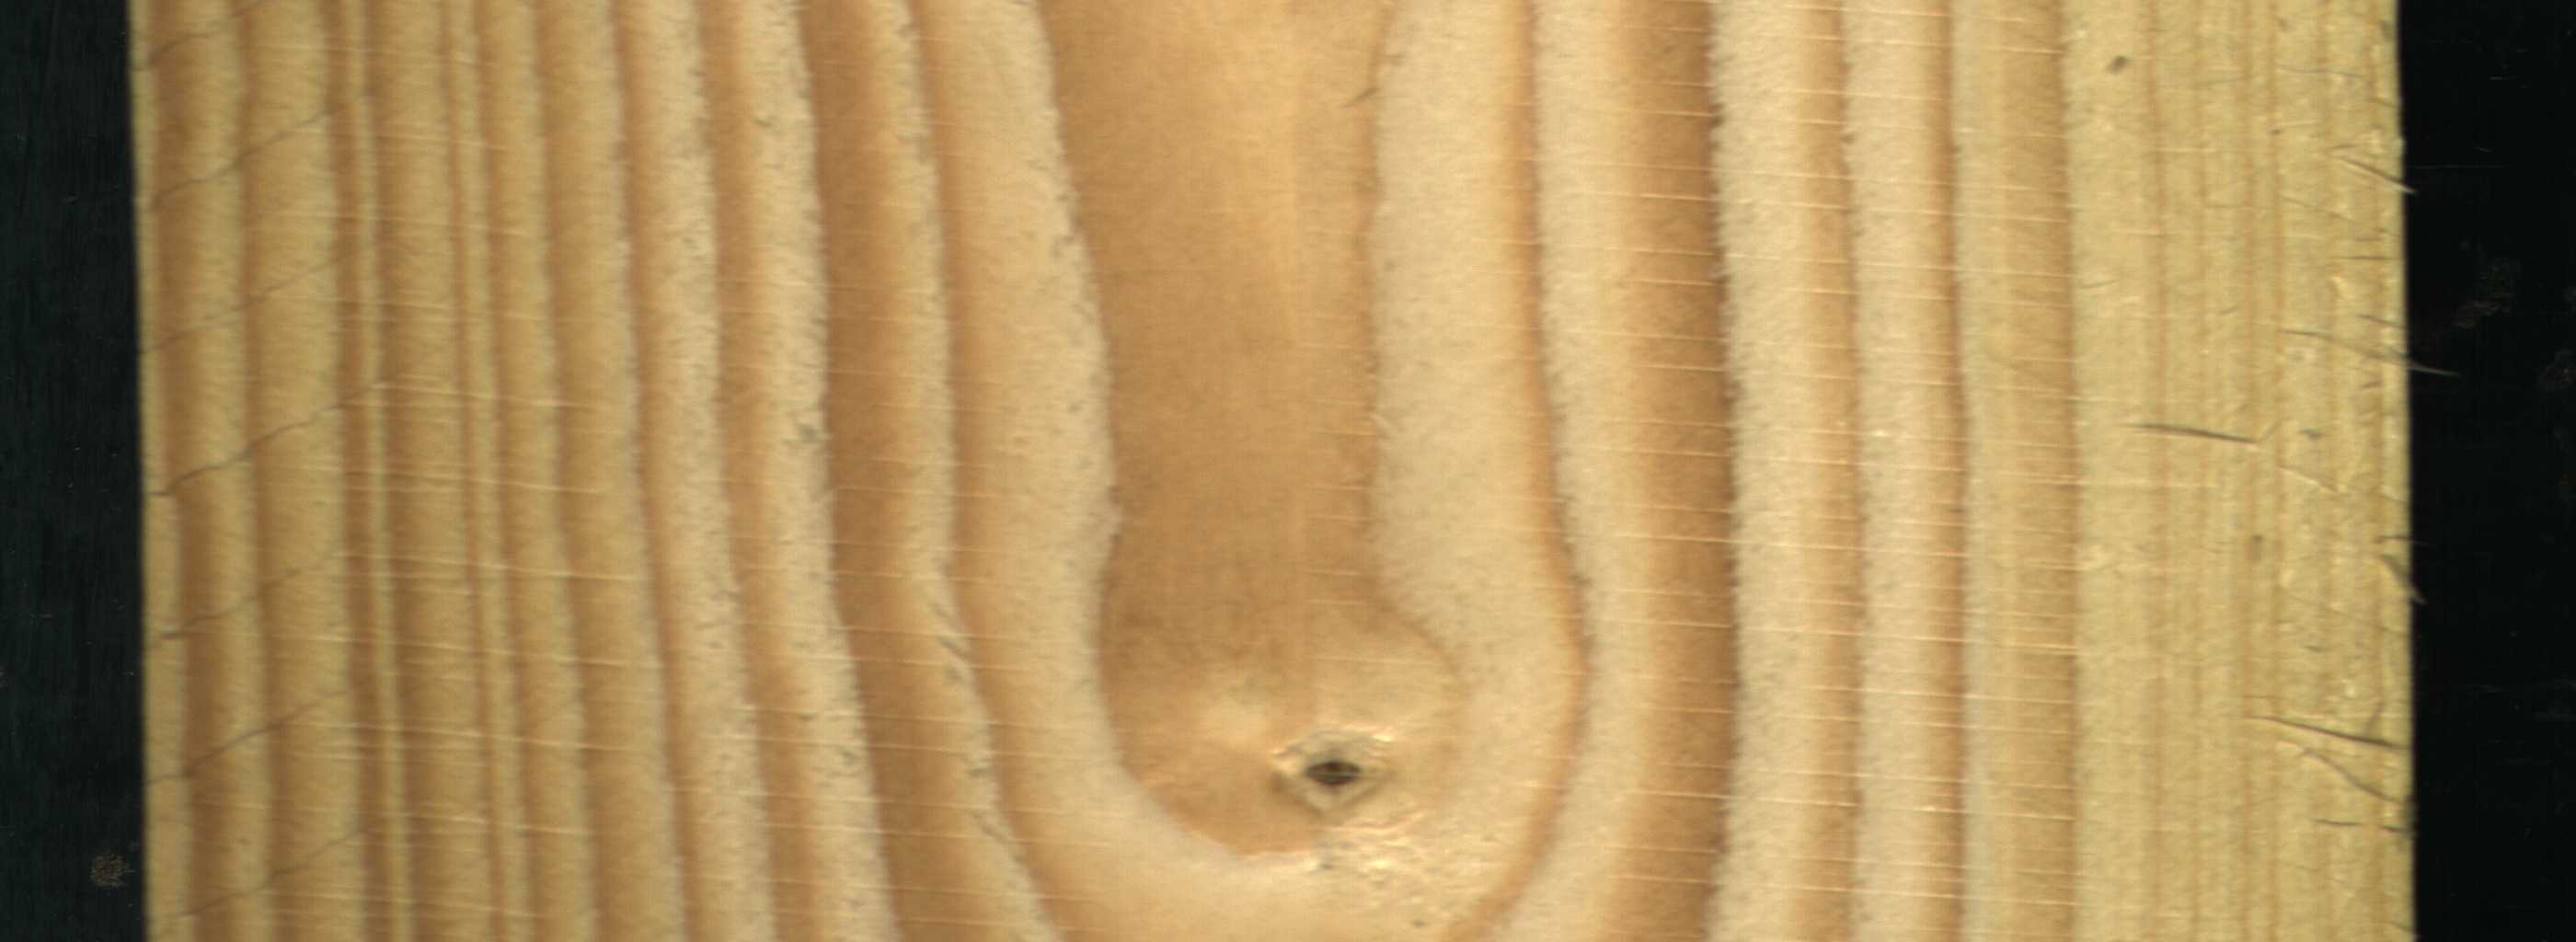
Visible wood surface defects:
Live_Knot